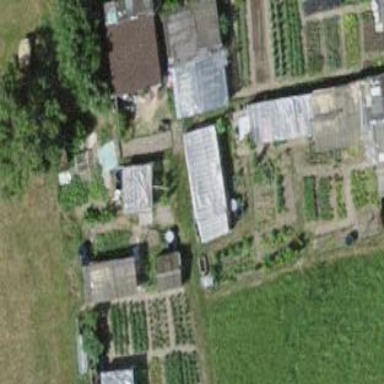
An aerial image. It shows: Allotments area.